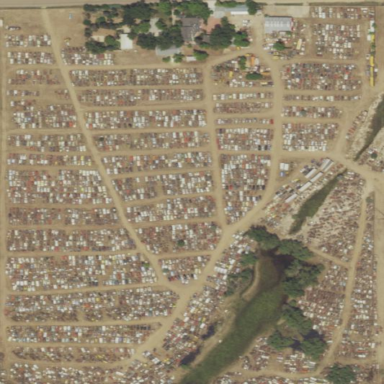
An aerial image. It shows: Scrap yard situated in industrial area.